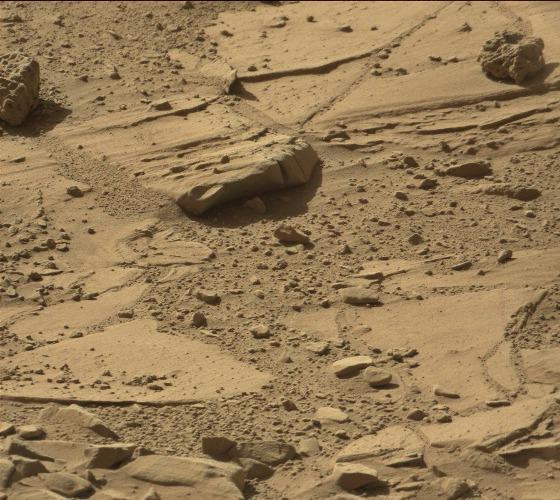
Terrain classes present: Bedrock, Gravel / Sand / Soil, Rock, Shadow